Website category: university
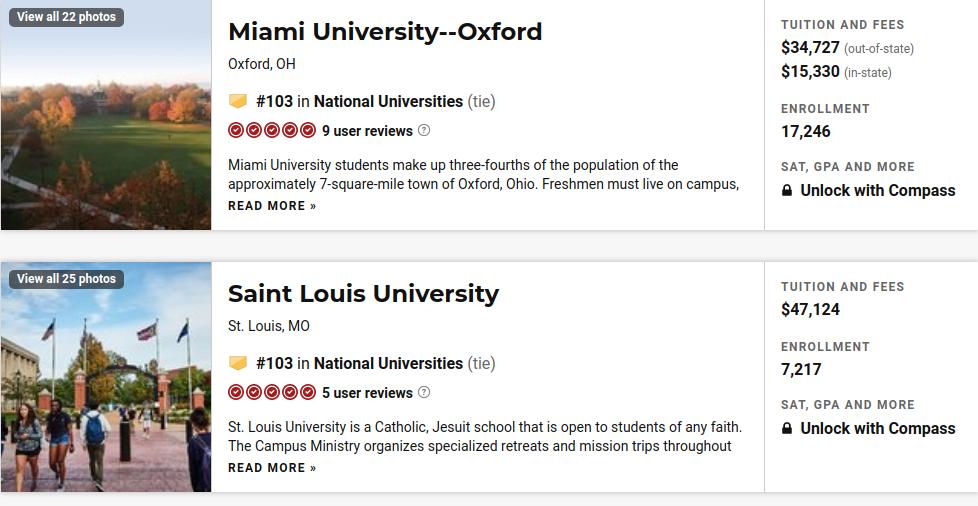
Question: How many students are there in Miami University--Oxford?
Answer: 17,246

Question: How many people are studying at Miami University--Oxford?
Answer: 17,246

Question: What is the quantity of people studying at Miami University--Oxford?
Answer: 17,246

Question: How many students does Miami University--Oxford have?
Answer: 17,246

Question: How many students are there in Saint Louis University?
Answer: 7,217

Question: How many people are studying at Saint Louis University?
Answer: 7,217

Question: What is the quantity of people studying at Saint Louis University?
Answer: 7,217

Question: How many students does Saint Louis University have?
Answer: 7,217

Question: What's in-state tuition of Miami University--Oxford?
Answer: $15,330

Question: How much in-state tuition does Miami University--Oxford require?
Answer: $15,330

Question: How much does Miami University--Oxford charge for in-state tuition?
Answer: $15,330

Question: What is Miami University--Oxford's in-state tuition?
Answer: $15,330

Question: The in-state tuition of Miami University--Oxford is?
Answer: $15,330

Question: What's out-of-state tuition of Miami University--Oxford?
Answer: $34,727

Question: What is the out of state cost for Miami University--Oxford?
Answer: $34,727

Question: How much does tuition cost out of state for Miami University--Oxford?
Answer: $34,727

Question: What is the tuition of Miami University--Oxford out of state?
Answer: $34,727

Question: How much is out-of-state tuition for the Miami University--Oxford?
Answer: $34,727

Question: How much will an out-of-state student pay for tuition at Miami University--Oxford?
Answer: $34,727

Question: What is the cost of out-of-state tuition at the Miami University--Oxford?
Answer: $34,727

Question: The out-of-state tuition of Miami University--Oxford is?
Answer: $34,727

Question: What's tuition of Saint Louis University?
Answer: $47,124

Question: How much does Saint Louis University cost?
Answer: $47,124

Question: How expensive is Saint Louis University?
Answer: $47,124

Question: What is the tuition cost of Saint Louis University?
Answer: $47,124

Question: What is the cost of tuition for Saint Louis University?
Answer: $47,124

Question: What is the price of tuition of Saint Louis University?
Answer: $47,124

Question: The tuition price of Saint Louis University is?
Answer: $47,124

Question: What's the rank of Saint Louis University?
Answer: #103

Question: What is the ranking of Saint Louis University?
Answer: #103

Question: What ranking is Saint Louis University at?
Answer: #103

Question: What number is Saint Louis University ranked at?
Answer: #103

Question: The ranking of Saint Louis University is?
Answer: #103

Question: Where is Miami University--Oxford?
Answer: Oxford, OH

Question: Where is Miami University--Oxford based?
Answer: Oxford, OH

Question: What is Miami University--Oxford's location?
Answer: Oxford, OH

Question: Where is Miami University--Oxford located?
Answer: Oxford, OH

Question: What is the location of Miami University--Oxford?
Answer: Oxford, OH

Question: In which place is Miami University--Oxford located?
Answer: Oxford, OH

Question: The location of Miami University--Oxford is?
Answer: Oxford, OH

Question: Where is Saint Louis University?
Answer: St. Louis, MO

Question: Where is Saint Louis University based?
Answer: St. Louis, MO

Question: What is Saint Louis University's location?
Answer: St. Louis, MO

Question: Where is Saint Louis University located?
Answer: St. Louis, MO

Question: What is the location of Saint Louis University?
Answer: St. Louis, MO

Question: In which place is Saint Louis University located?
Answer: St. Louis, MO

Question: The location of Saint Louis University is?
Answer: St. Louis, MO

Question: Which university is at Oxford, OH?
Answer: Miami University--Oxford

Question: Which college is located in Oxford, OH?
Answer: Miami University--Oxford

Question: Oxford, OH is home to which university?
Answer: Miami University--Oxford

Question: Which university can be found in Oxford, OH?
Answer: Miami University--Oxford

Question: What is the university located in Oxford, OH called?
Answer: Miami University--Oxford

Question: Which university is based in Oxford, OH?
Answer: Miami University--Oxford

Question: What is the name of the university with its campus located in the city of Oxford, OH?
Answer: Miami University--Oxford

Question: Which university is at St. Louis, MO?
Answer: Saint Louis University

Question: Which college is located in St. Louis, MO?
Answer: Saint Louis University

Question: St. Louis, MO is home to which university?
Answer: Saint Louis University

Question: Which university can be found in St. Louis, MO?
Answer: Saint Louis University

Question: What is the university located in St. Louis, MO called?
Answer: Saint Louis University

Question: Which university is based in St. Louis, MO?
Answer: Saint Louis University

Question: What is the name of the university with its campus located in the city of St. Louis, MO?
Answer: Saint Louis University